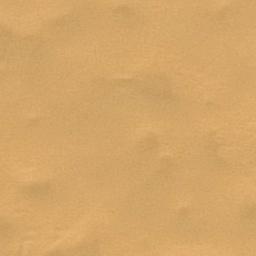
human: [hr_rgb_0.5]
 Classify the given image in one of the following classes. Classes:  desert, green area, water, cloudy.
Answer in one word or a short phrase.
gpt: desert